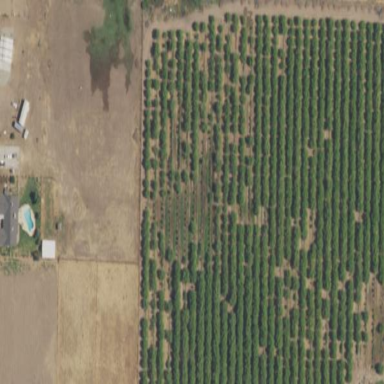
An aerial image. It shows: Orchard.